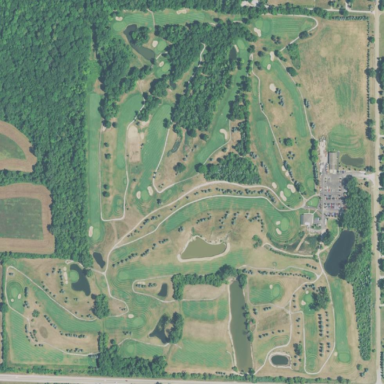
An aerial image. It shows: Golf course surrounded by greenery.